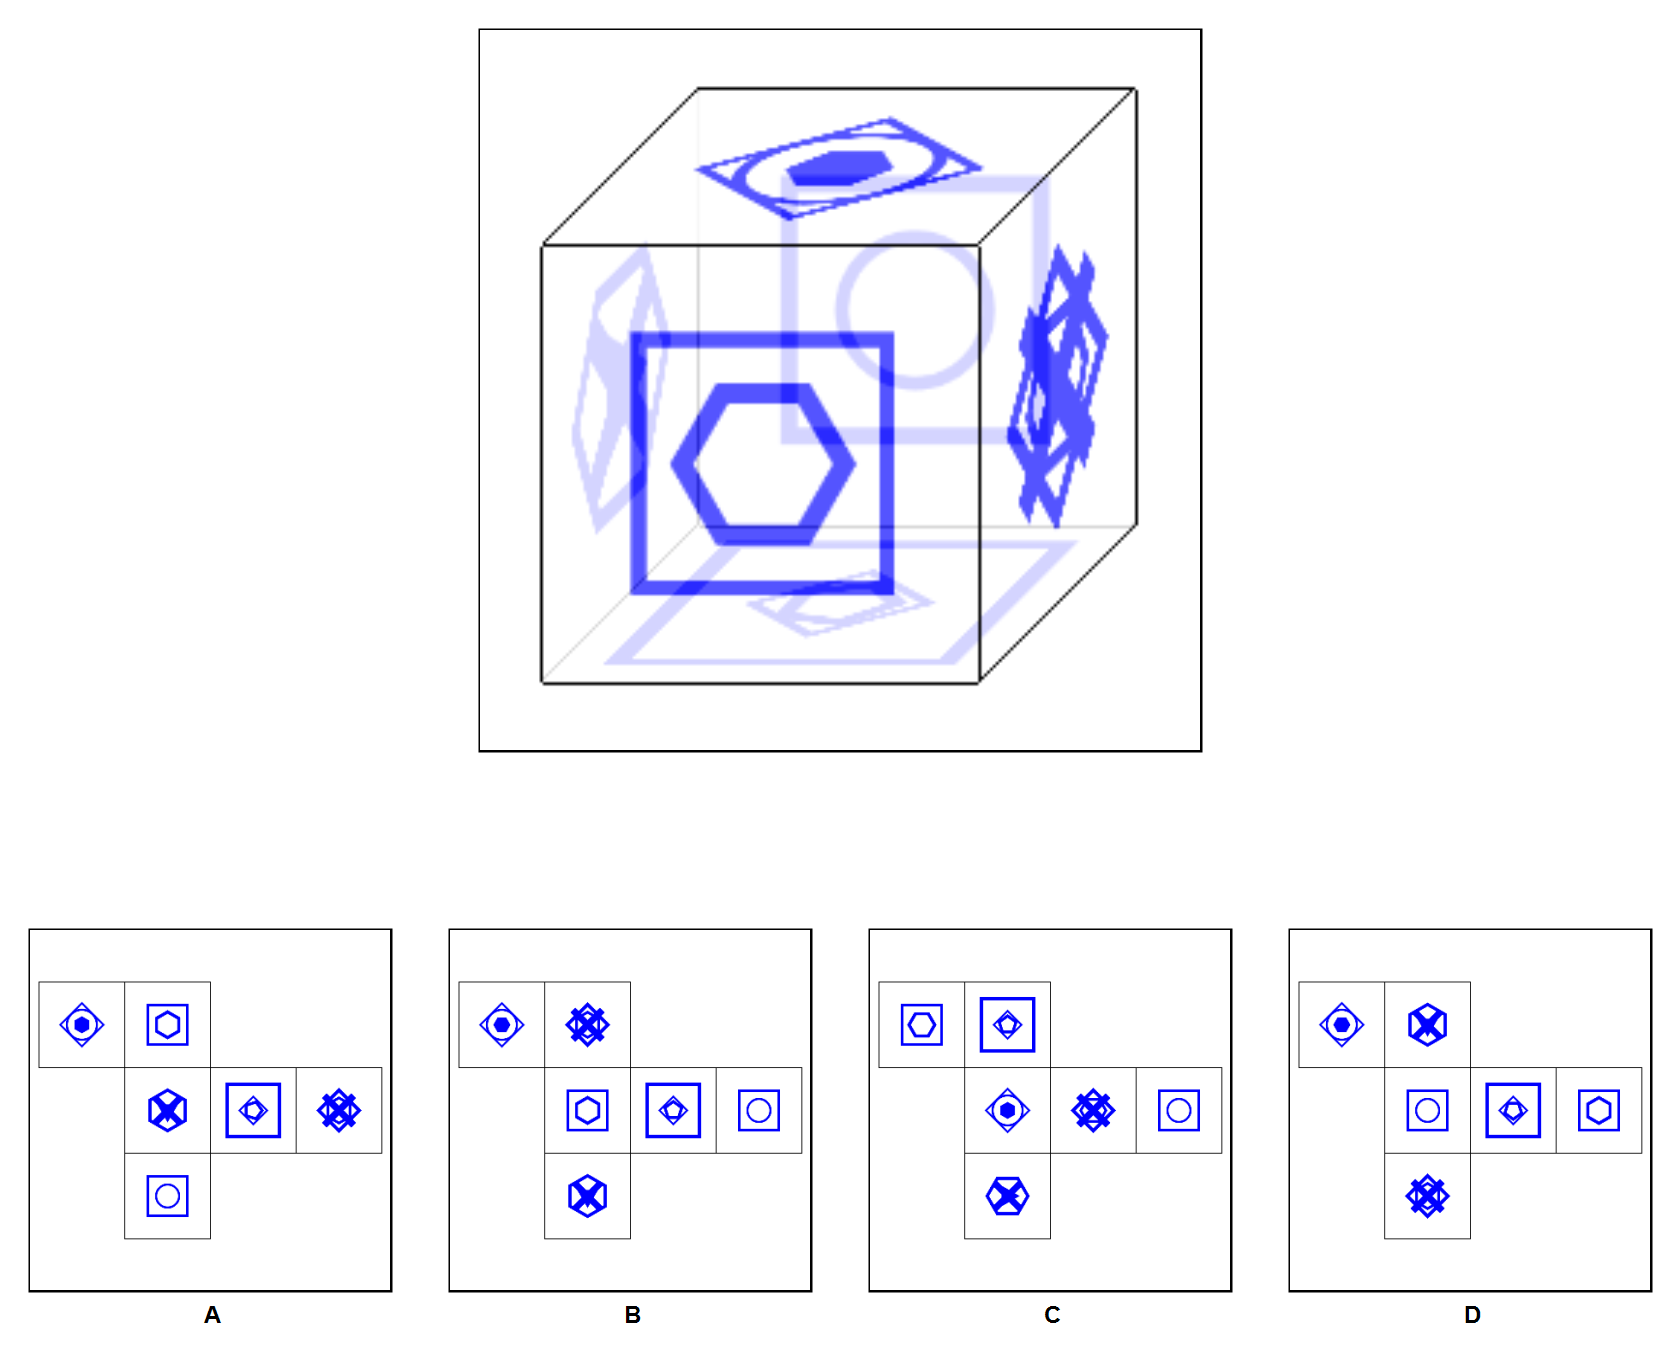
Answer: C